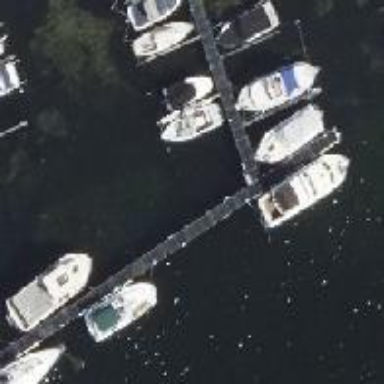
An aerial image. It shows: Man-made pier.